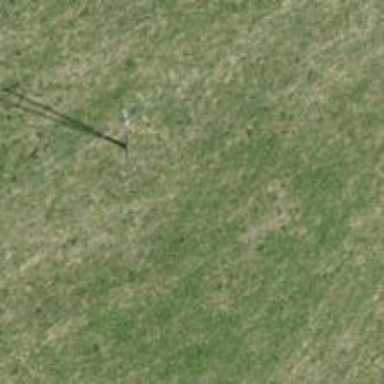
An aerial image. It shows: Power pole.